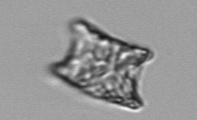
Label: Eucampia